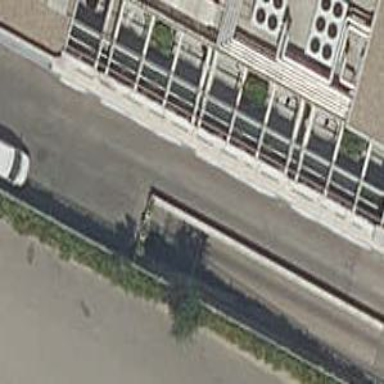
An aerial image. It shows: Wall barrier.